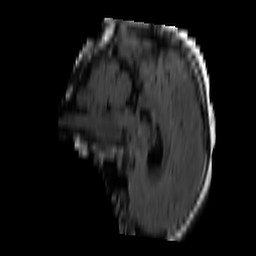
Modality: FLAIR
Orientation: sagittal
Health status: ill
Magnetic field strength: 3 T